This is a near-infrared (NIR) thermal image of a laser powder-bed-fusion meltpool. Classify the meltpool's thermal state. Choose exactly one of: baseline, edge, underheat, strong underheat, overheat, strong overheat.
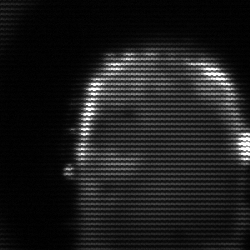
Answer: baseline